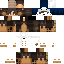
A female human skin with dark skin, wearing brown long hair dressed in a blue hoodie and brown pants, featuring a closed mouth.